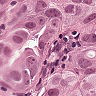
Metastatic tissue present: yes